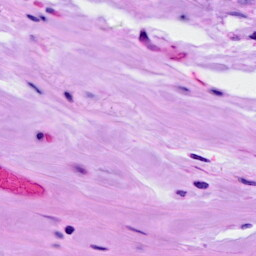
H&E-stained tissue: Breast